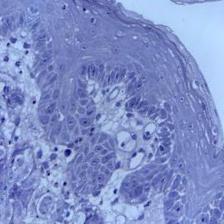
Diagnosis: Normal